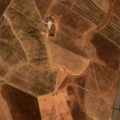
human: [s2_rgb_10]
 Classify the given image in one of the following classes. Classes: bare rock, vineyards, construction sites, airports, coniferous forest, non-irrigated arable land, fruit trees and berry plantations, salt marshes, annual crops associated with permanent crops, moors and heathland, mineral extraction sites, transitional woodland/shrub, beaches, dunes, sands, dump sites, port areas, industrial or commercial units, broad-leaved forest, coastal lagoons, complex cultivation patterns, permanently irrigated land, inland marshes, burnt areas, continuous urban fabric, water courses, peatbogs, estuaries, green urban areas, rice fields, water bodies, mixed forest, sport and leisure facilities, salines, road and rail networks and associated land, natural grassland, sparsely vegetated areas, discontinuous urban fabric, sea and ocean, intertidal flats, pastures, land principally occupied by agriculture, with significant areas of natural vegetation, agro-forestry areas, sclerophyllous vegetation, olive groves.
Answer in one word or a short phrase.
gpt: non-irrigated arable land, transitional woodland/shrub